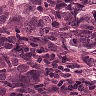
Metastatic tissue present: yes